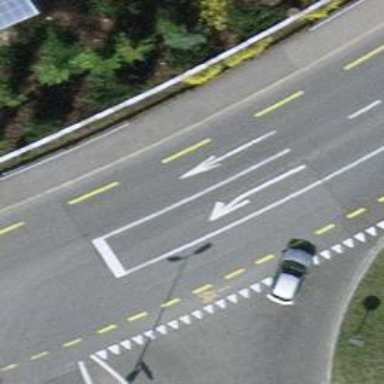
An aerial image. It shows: Secondary road with asphalt surface and designated cycle lane.